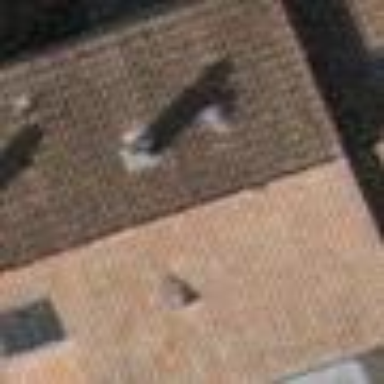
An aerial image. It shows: Beige house with gabled roof made of roof tiles in orangered color. The roof is oriented across the building.